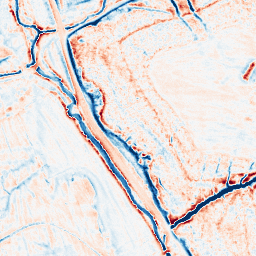
Category: edge_preserving
Decomposition family: anisotropic_diffusion
Decomposition parameters: iterations: 20
kappa: 100
gamma: 0.2
Upsampling method: regularized
Upsampling parameters: scale: 2
lambda_reg: 0.001
Upsampling scale: 2